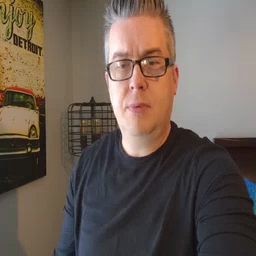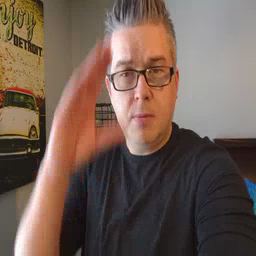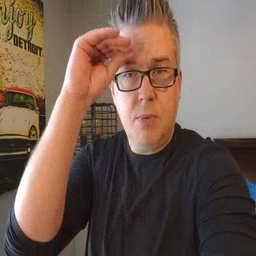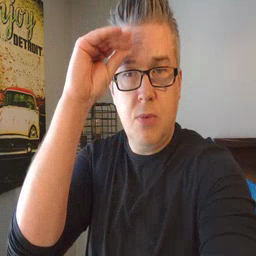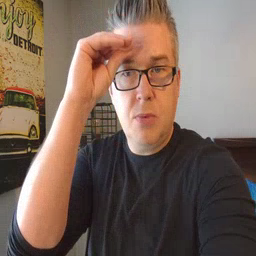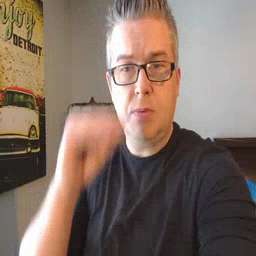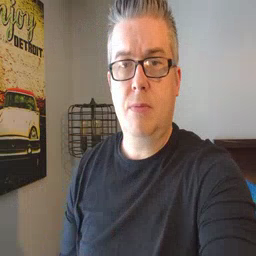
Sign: boy